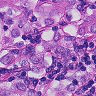
Metastatic tissue present: yes